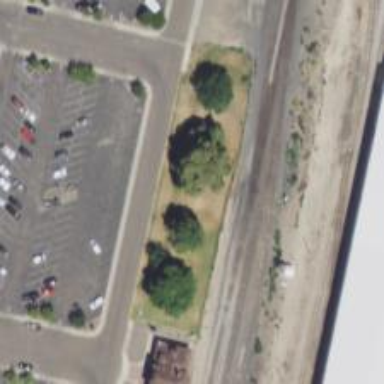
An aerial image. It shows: Railway siding for service.